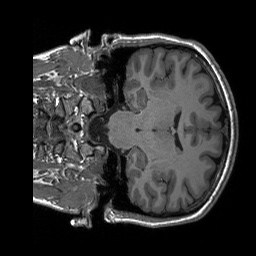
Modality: T1w
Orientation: coronal
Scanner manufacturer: siemens
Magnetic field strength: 3 T
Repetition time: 2.3 s
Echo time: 0.00207 s